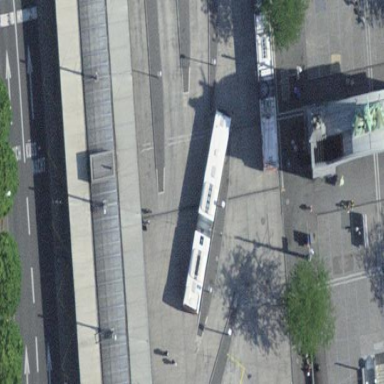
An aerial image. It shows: Bustling bus station with trolleybus service.